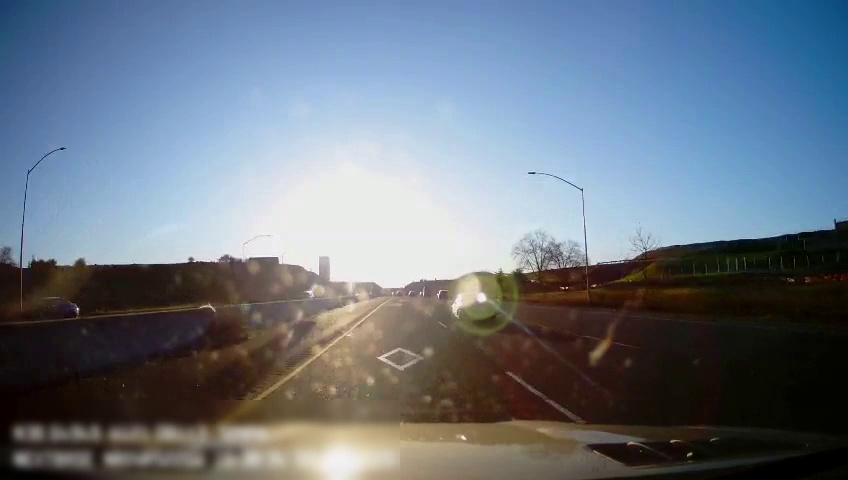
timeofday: Day
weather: Sunny
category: Drivable Space
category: Vehicles | Car
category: Vehicles | Car
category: Vehicles | Truck
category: Lanes | Current Lane
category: Lanes | Current Lane
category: Lanes | Alternate Lane
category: Lanes | Alternate Lane